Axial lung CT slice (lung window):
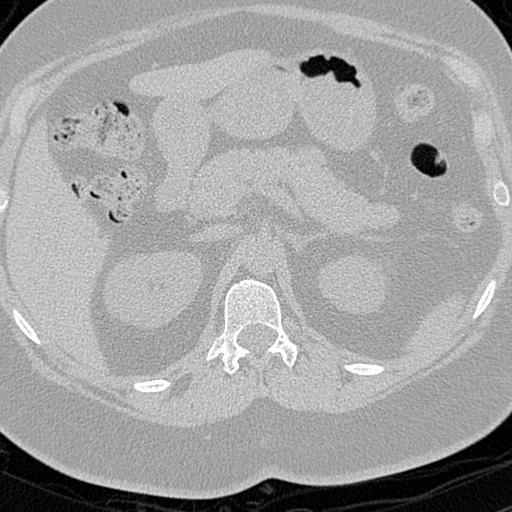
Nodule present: no